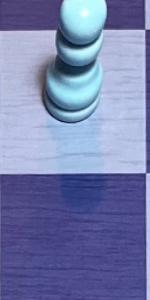
Label: Empty